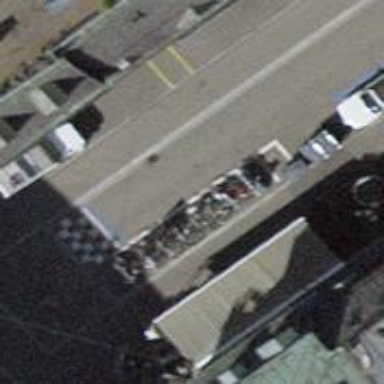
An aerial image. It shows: Bicycle parking area.